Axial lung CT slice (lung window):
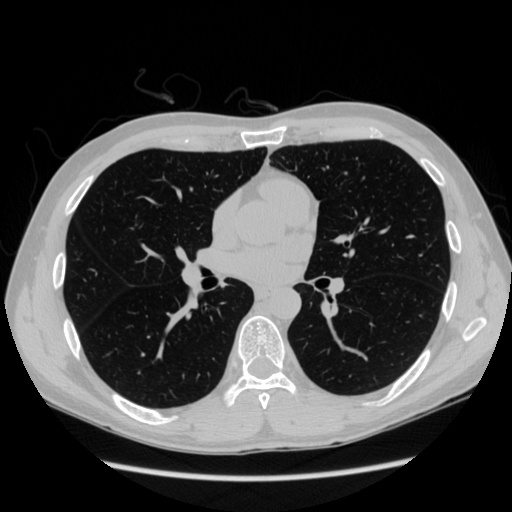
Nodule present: no